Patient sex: M
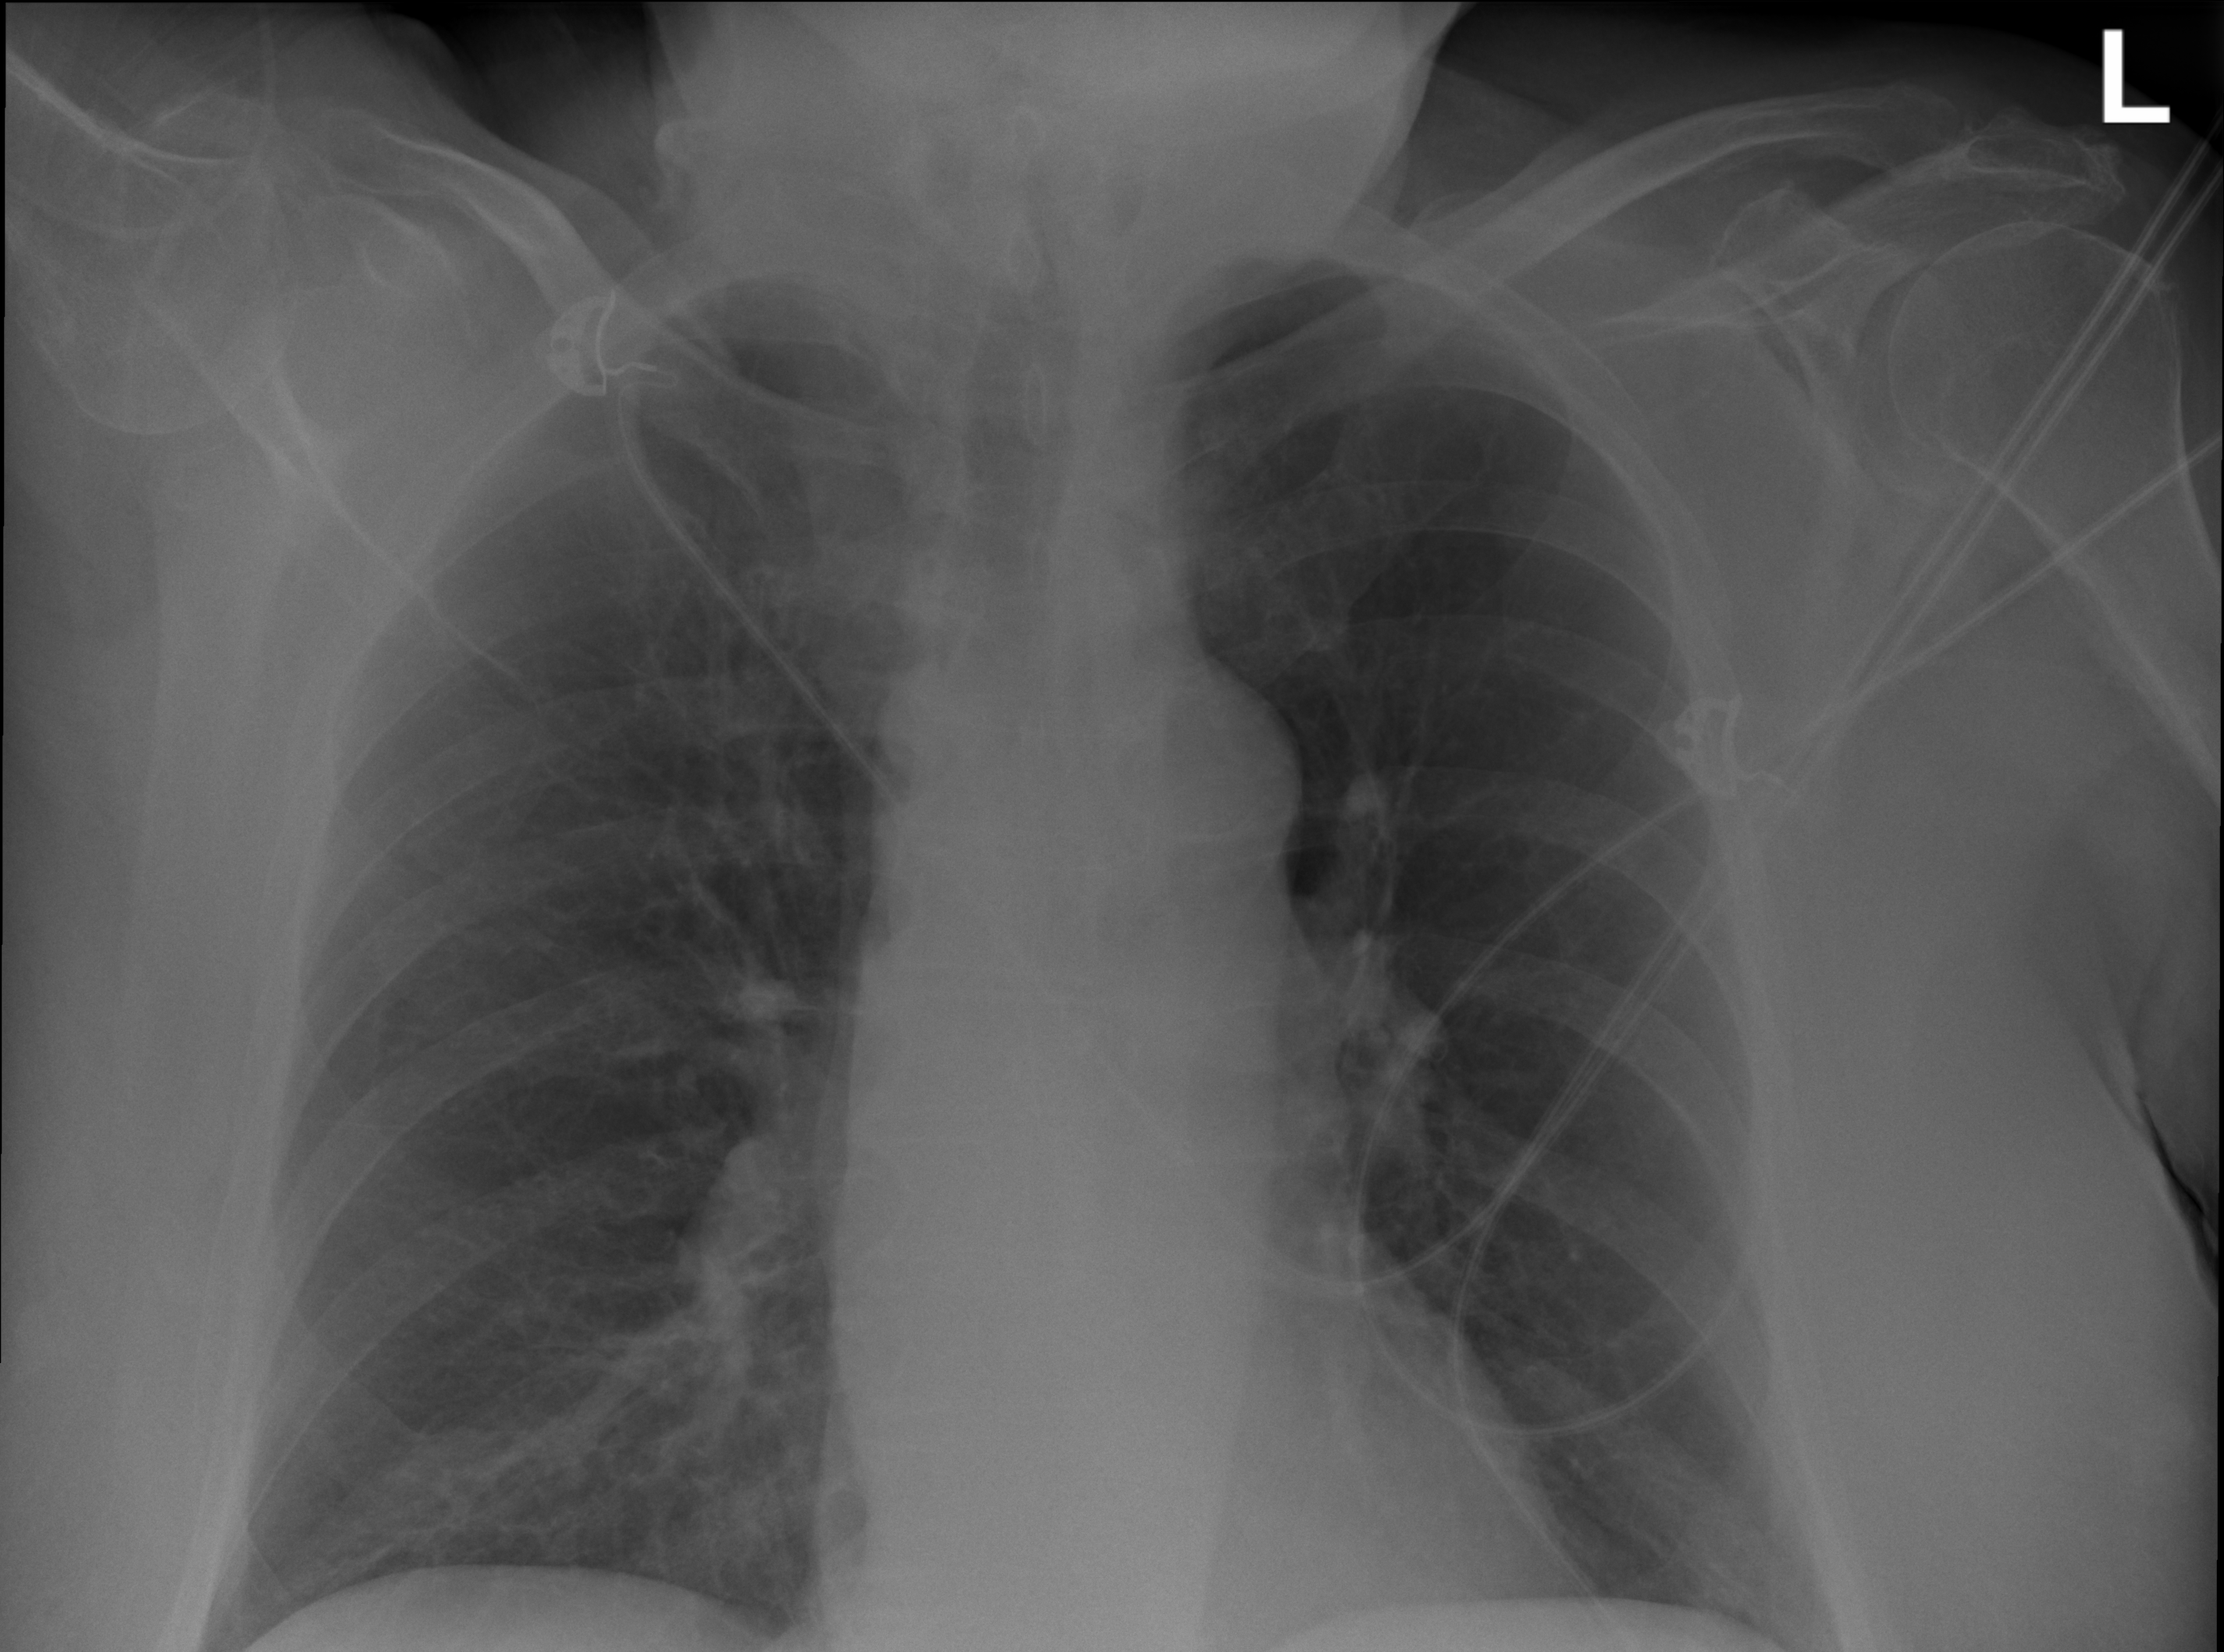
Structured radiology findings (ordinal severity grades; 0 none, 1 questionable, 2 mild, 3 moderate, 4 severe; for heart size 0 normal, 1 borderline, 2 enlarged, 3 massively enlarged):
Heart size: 0
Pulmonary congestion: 0
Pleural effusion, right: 0
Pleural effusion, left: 0
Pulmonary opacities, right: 2
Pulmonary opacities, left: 0
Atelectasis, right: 2
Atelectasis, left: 0